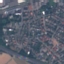
Land use / land cover: Residential